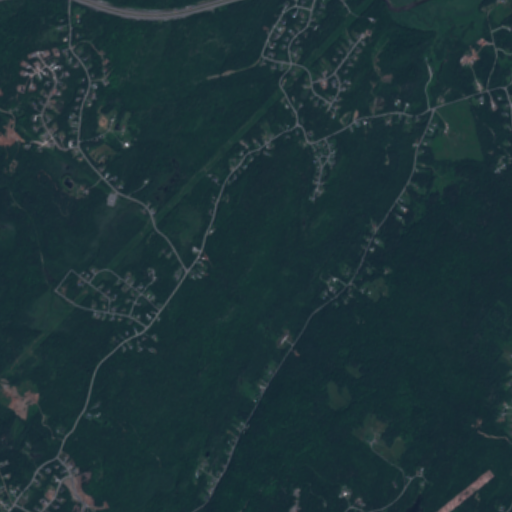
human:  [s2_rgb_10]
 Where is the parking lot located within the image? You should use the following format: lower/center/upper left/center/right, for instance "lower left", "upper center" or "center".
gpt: There is no parking lot in the image.